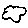
Label: cloud